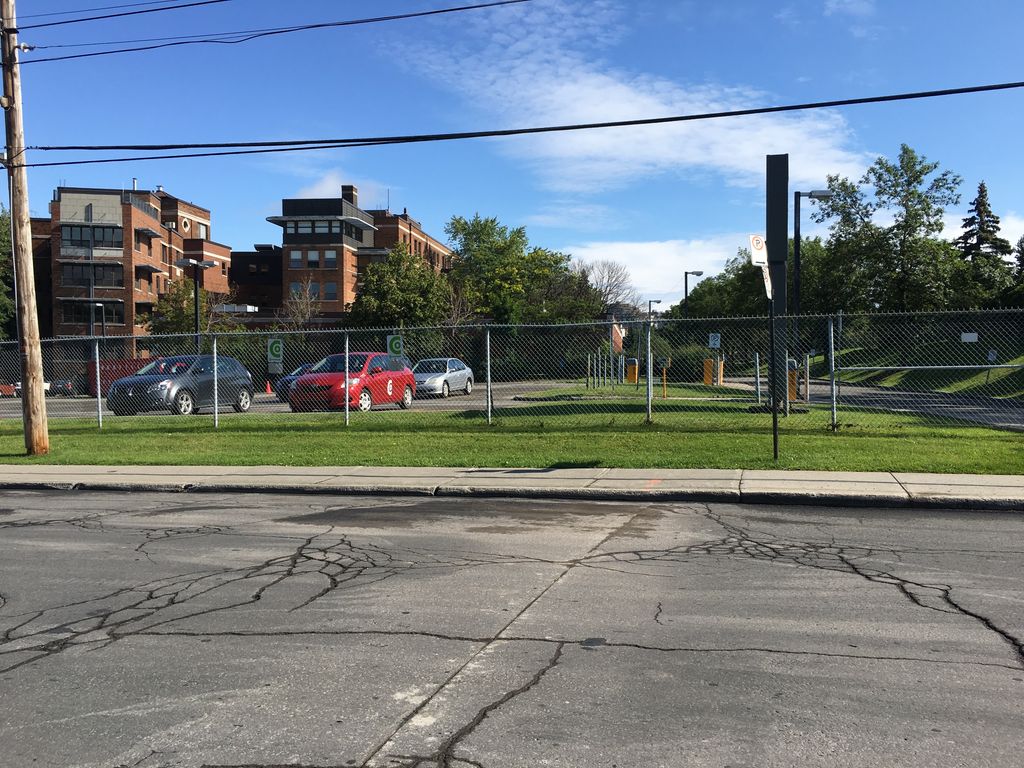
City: montreal